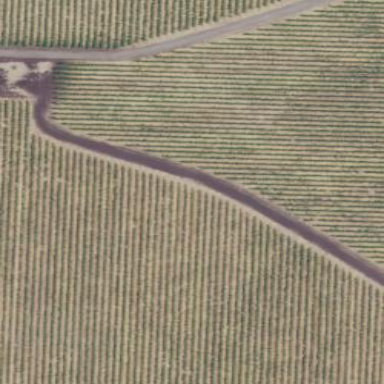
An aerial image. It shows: Vineyard where grapes are grown.